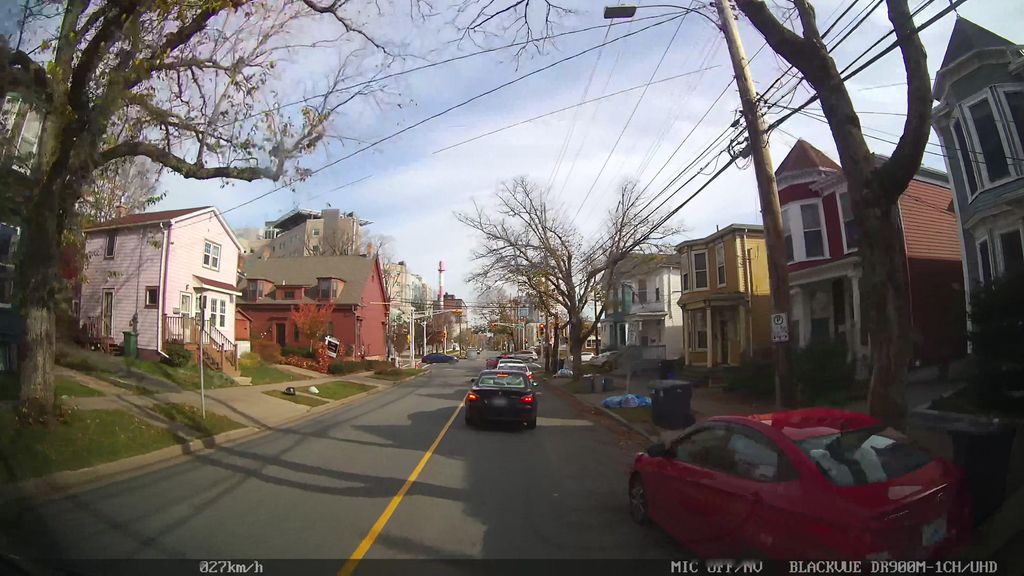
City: halifax